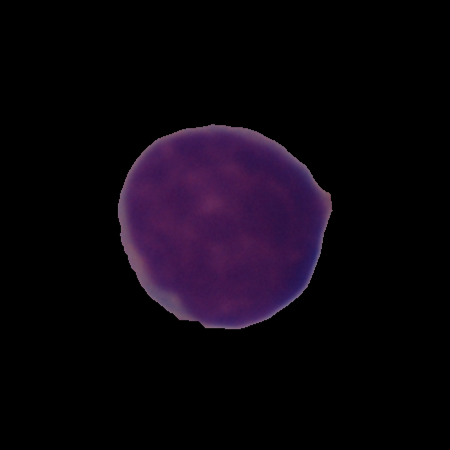
Label: cancer